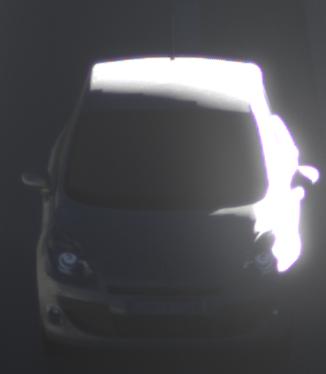
Make: Renault
Model: Scénic 1.6 16V 110
Detailed model: Scénic (III)
Model produced from: 2009/06
Model produced until: 2010/08
Doors: 5
Color: white
Road condition: dry road
Daytime: sunrise or sunset
Contrast: high contrast